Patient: sex M, age 47
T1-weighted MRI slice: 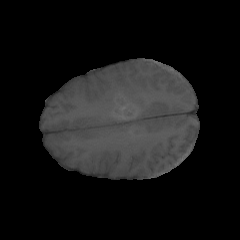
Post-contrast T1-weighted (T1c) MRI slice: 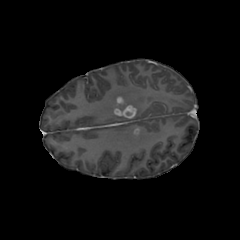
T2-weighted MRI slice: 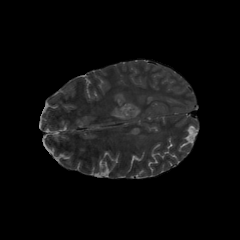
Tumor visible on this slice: yes
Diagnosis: Glioblastoma, IDH-wildtype
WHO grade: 4